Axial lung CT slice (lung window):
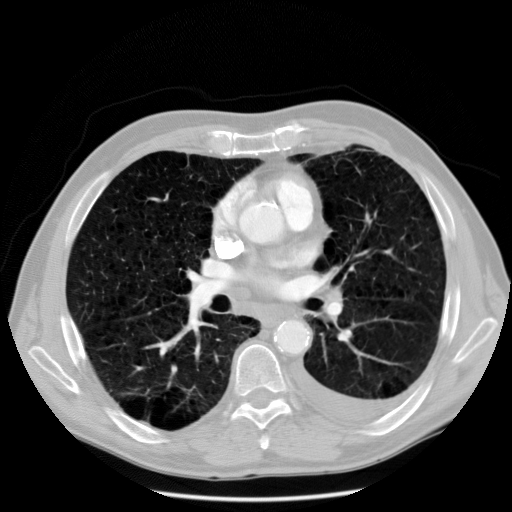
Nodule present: no